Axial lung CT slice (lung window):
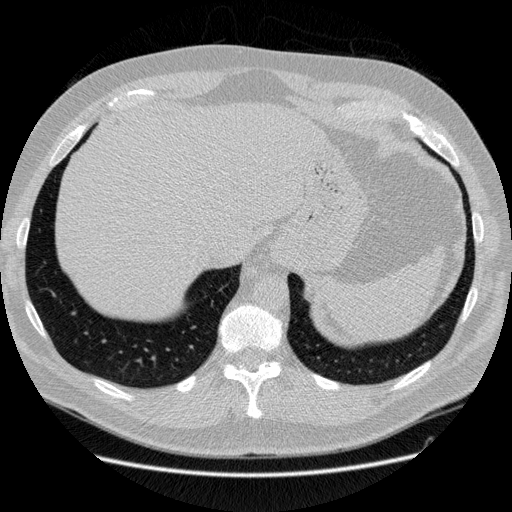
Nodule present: no